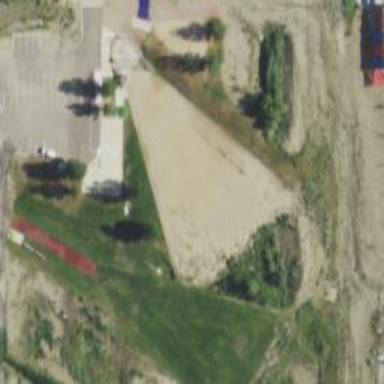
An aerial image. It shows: Pitch for shotput and discus sports with unpaved surface.